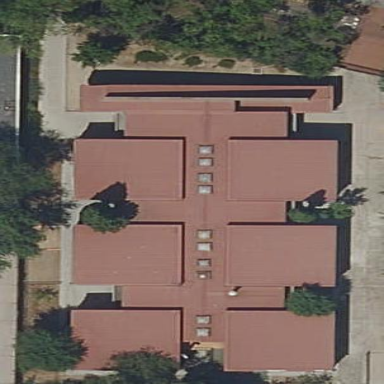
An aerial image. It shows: Kindergarten.